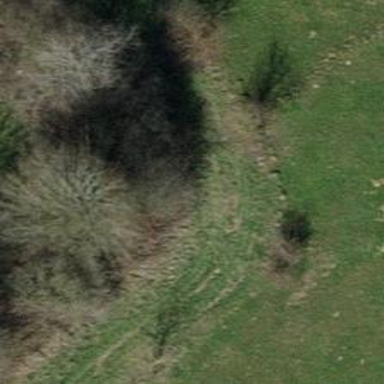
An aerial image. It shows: Grassy track with grade 5 track type.